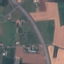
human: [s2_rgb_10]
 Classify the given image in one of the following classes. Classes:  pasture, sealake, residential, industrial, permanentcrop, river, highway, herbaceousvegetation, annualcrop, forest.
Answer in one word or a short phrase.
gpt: Highway